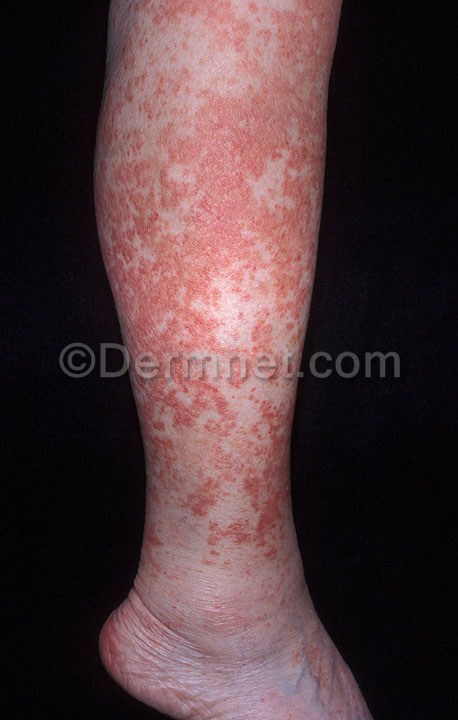
Disease: Vasculitis Photos